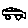
Label: car